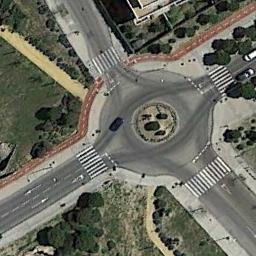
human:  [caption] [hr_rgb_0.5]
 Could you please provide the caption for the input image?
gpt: There are several moving vehicles on the road at the roundabout, There are several buildings and some trees and some lawns around the roundabout .

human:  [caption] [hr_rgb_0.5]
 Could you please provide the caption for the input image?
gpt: There are many trees around the roundabout .

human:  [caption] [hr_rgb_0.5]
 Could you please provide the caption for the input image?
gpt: The roundabout with four exits and entrances is surrounded by some trees .

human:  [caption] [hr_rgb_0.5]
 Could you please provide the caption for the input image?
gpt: The roundabout is on the grass next to trees and buildings .

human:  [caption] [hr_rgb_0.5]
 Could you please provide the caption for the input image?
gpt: There are some green bushes and lawns beside the roundabout .